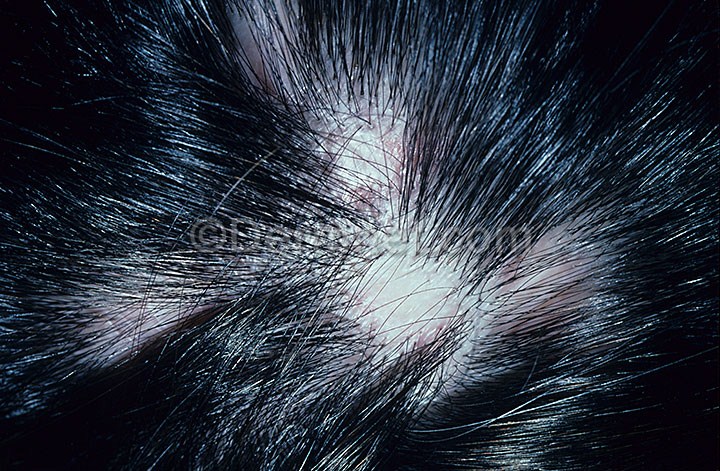
Disease: Hair Loss Photos Alopecia and other Hair Diseases